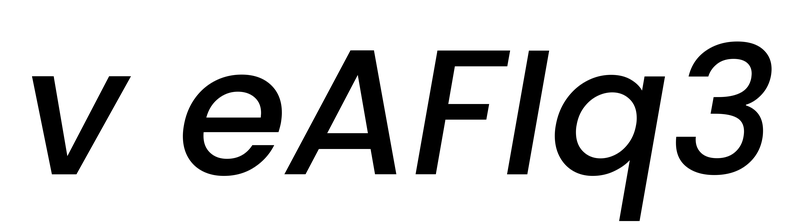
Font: Poppins-MediumItalic